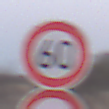
Verkehrszeichen: Geschwindigkeit60
Zusatzzeichen unten: Ueberholverbot
Umgebung: Outdoor, Nature
Tageszeit: SunriseSunset
Wetter: Clear
Licht: Natural
Jahreszeit: NotSpecified
Kontrast: LowContrast